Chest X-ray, PA view. Patient: 22 years old, sex F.
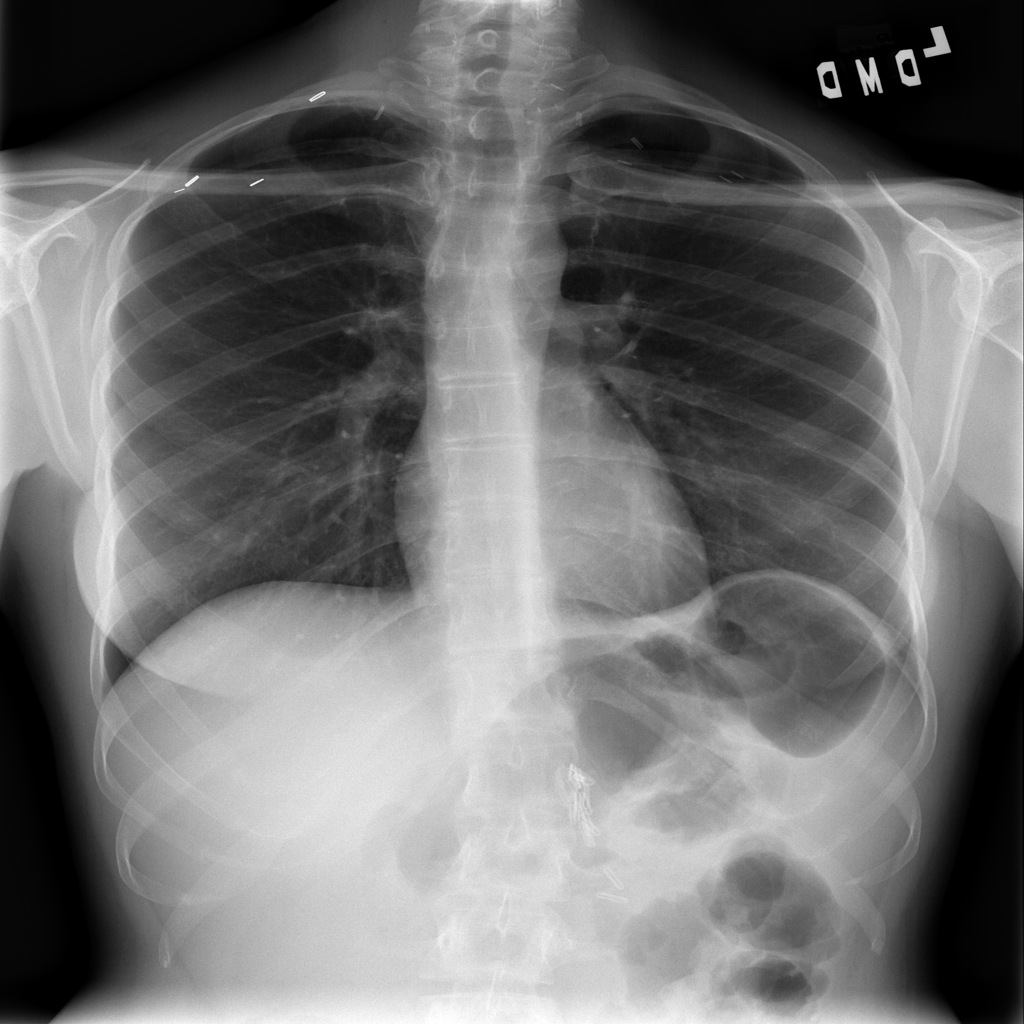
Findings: No Finding